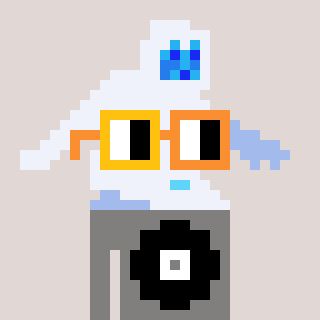
a pixel art character with square yellow and orange glasses, a yeti-shaped head and a bluegrey-colored body on a warm background